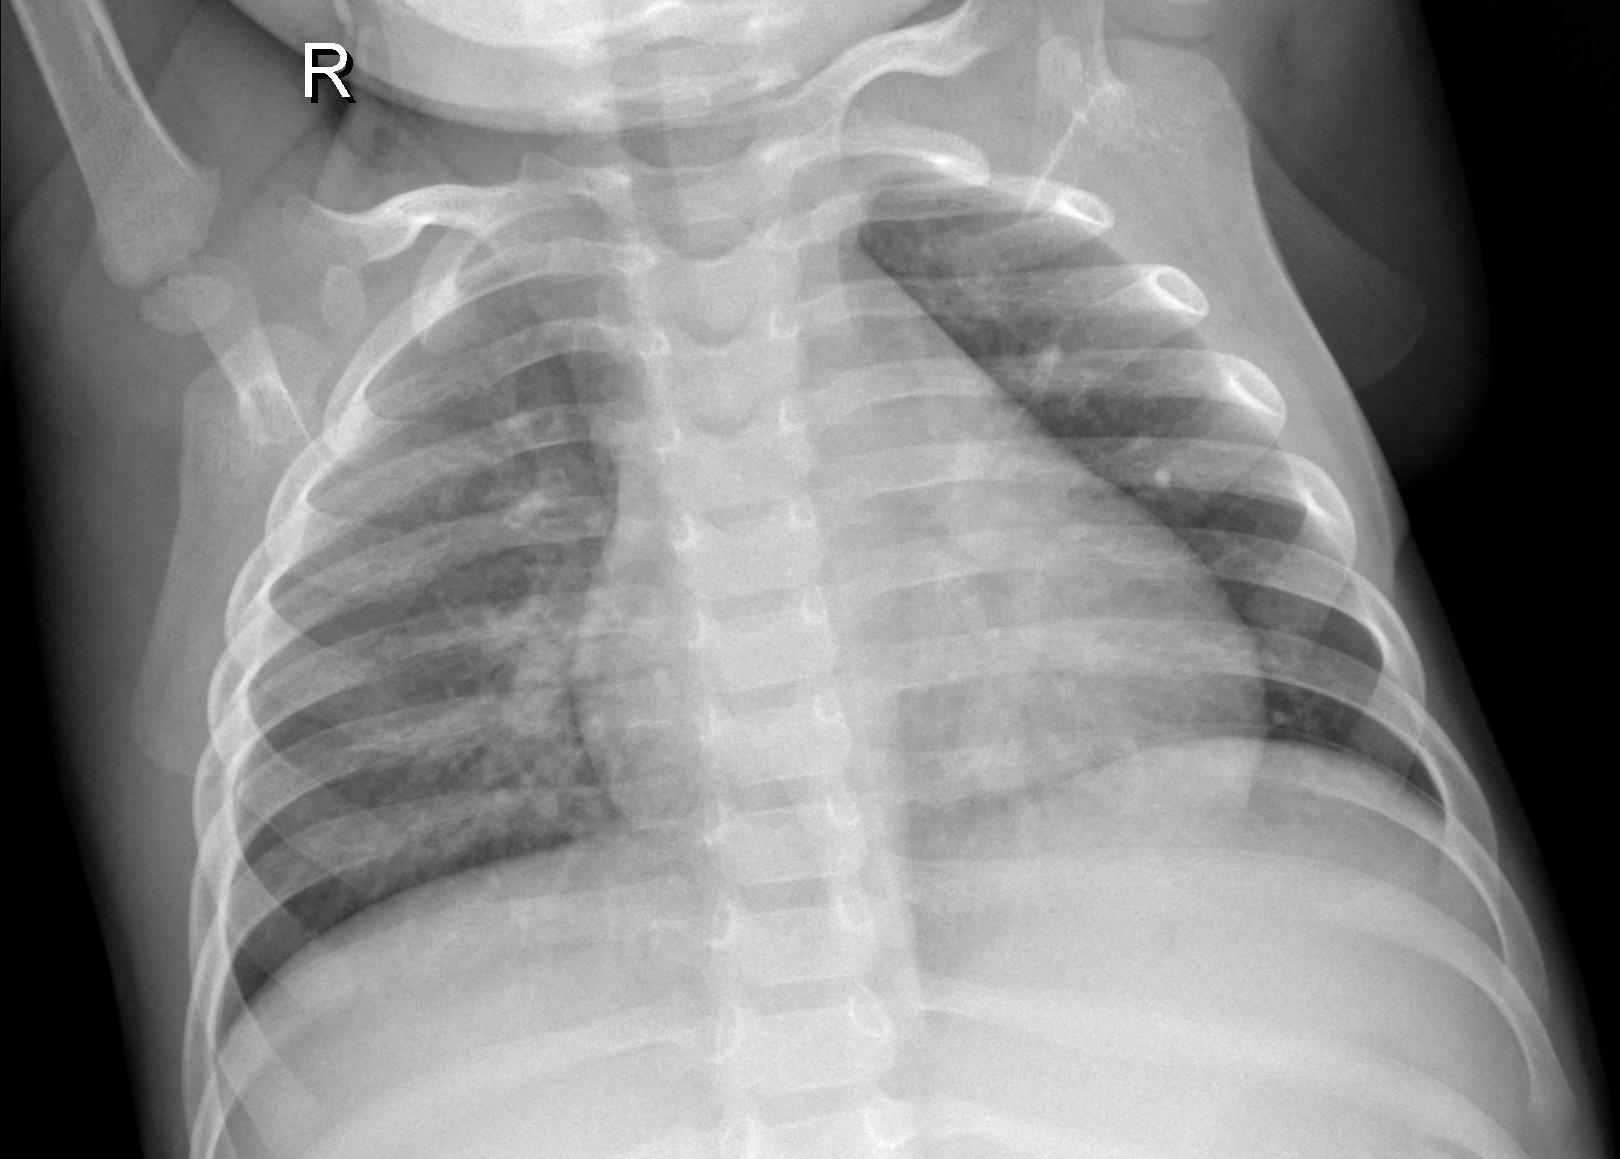
Diagnosis: NORMAL